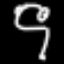
Label: frog